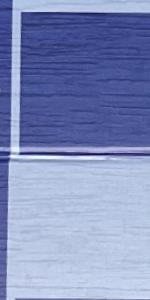
Label: Empty